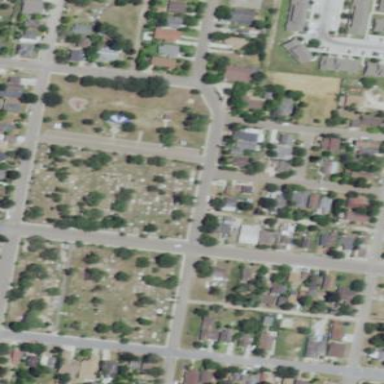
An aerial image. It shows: Cemetery.